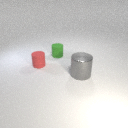
large gray metal cylinder in front of small red rubber cylinder